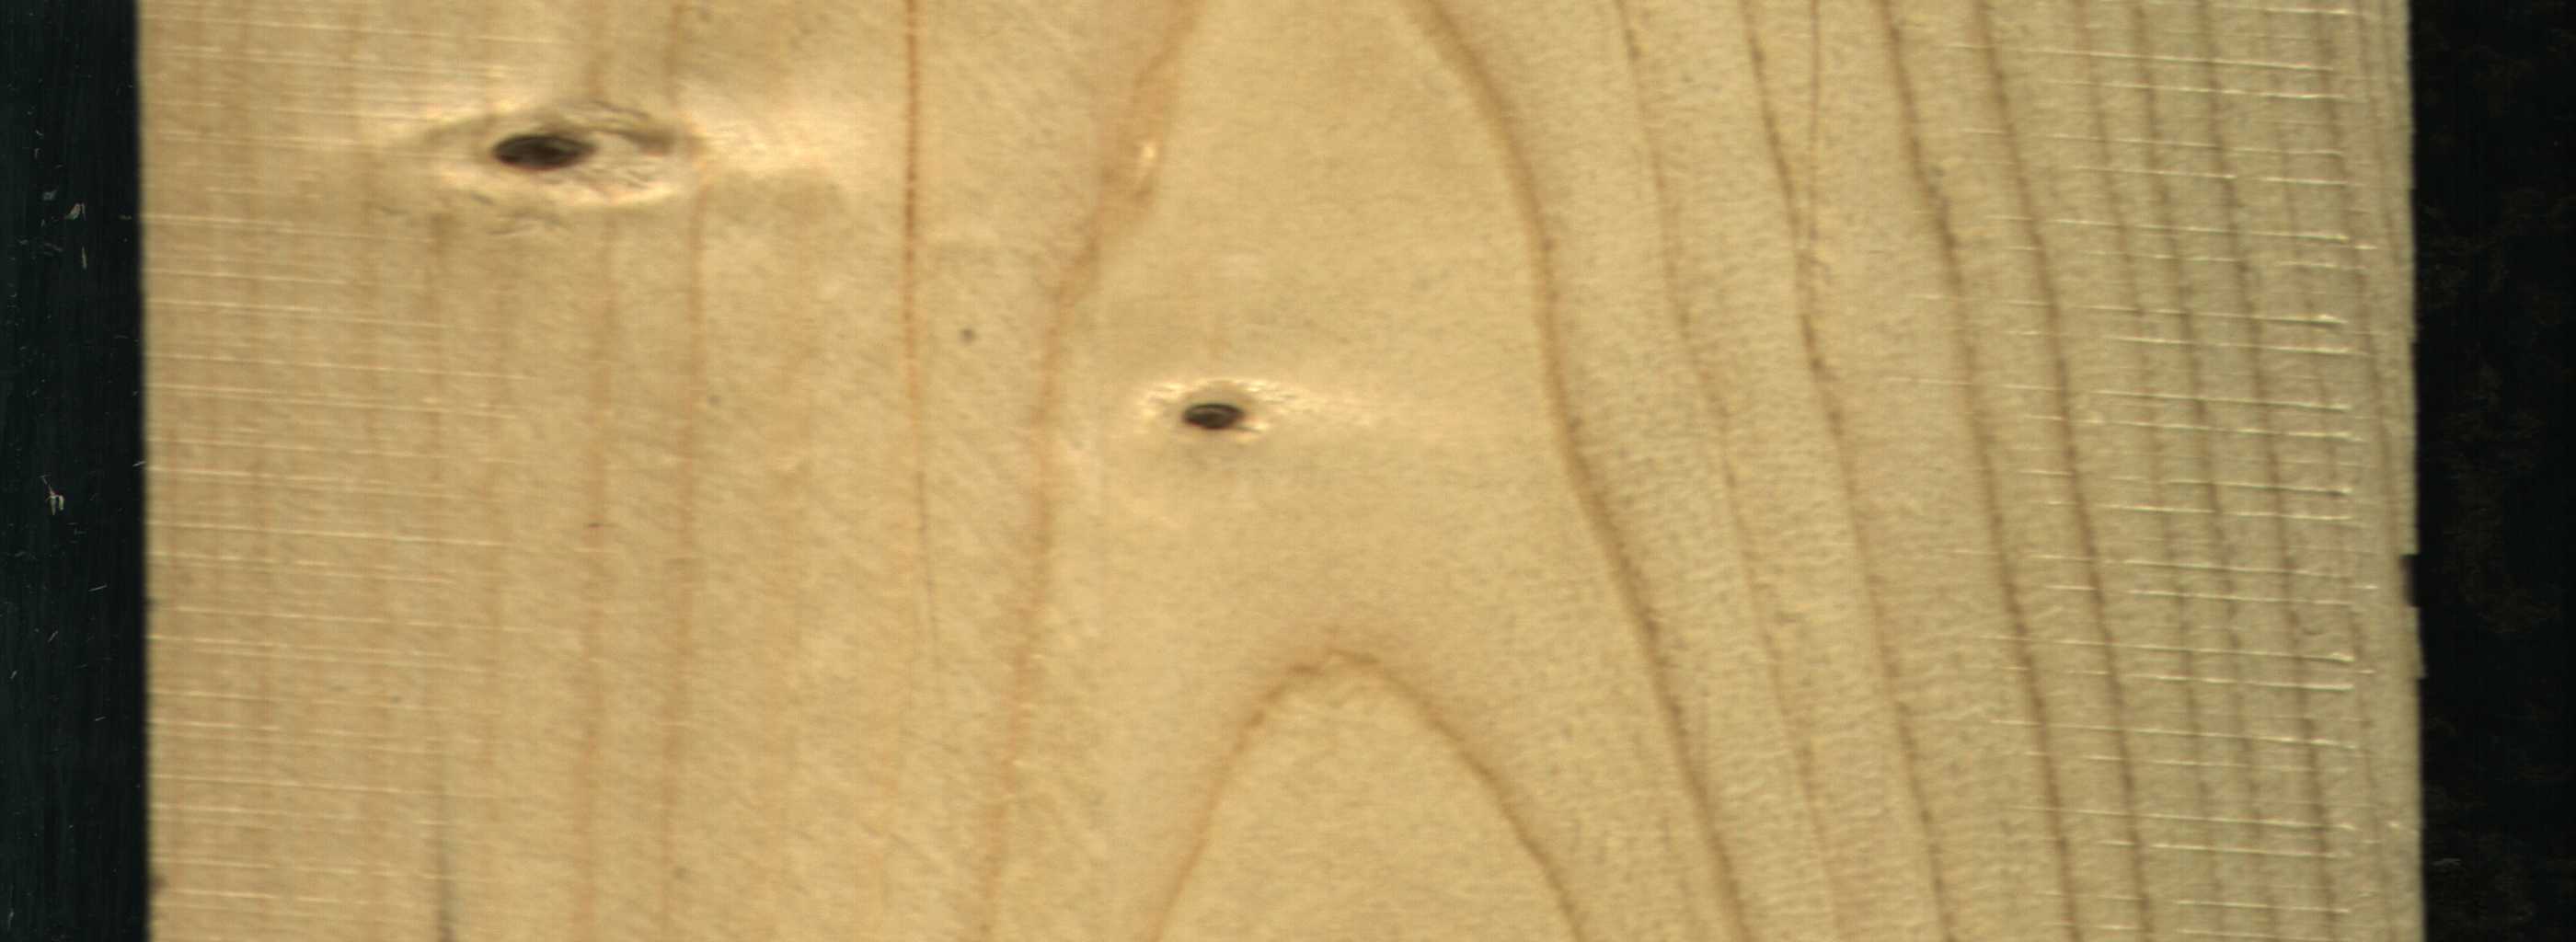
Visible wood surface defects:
resin
Dead_Knot
Dead_Knot